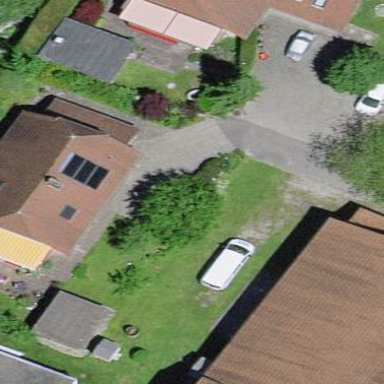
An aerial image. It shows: Residential building.